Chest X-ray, PA view. Patient: 32 years old, sex F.
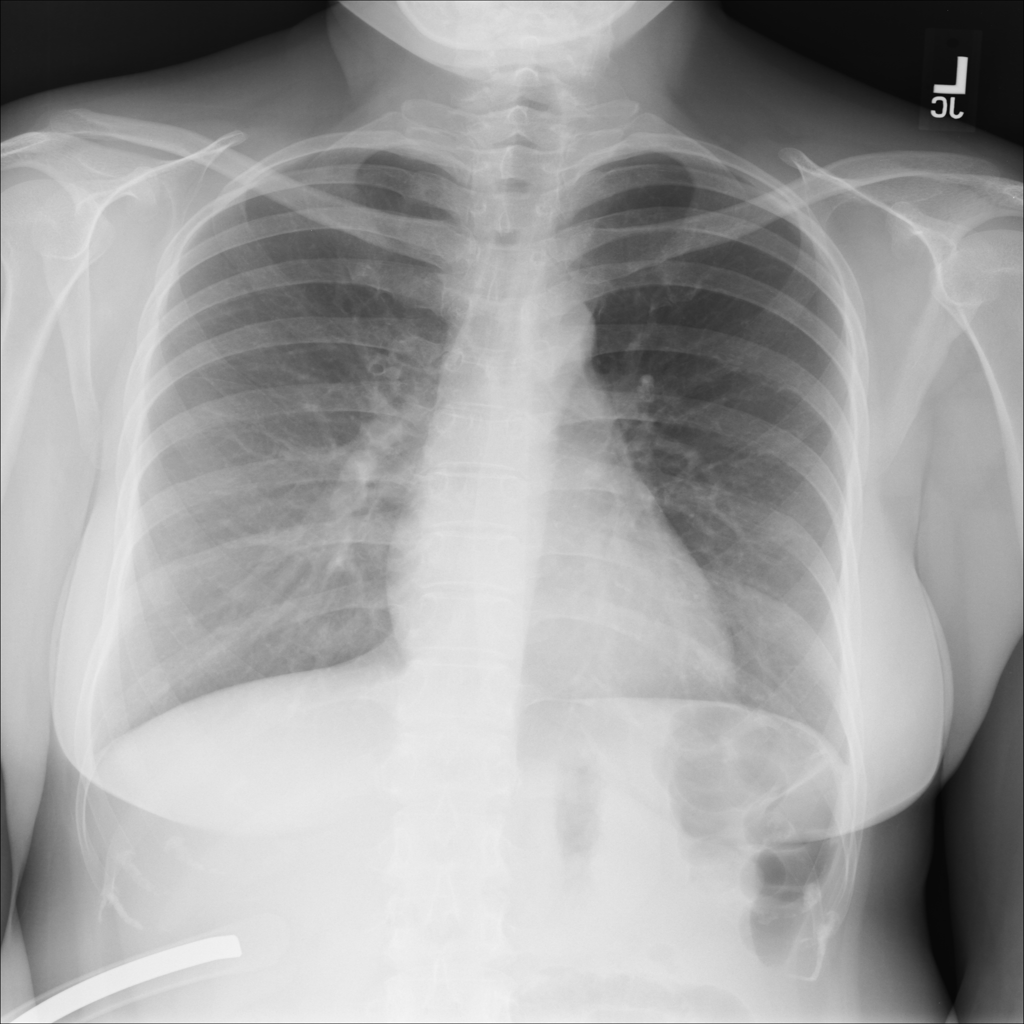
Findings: No Finding